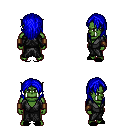
a pixel art fantasy rpg character, male body template, orc, green skin, gray robe, red pants, blue long hairstyle, leather bracers, black slippers, four views (front, back, left, right), 2x2 character sprite sheet, small pixel art, hard edges, no anti-aliasing